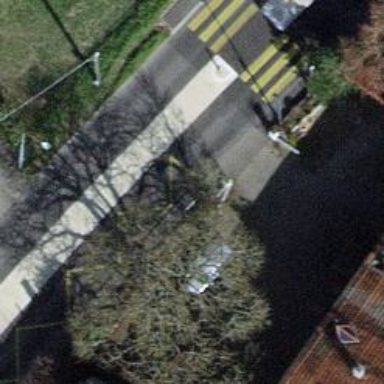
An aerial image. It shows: Sidewalk leading to public transport platform.